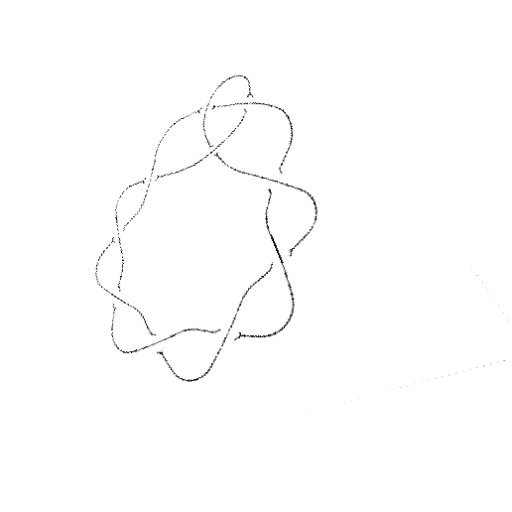
Crossing number: 10